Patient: sex M, age 60
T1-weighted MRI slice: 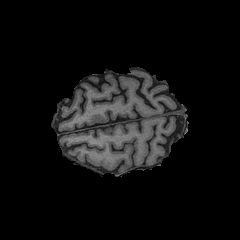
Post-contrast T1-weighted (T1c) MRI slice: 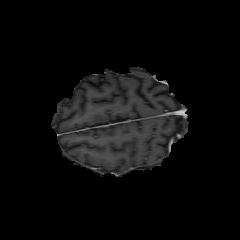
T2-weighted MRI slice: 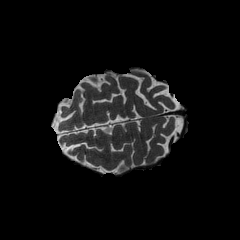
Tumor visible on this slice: no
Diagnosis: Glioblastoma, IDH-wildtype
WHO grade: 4